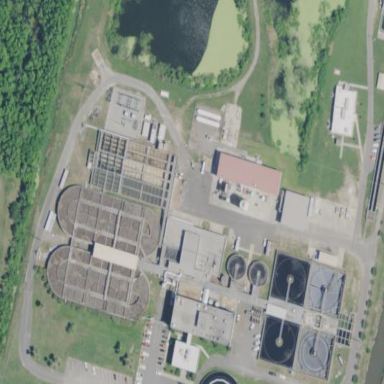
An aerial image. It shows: Wastewater plant.